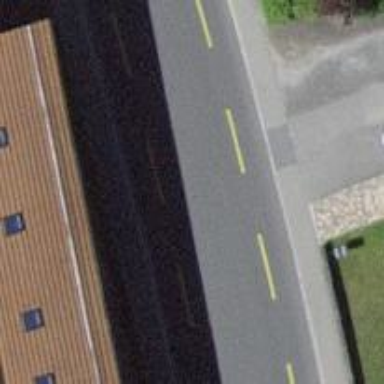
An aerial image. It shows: Paved primary highway with designated cycle lane.